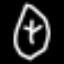
Label: leaf